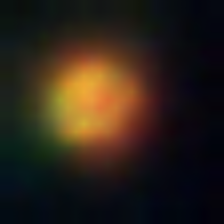
Taxon: NanoPlankton
Group: Other